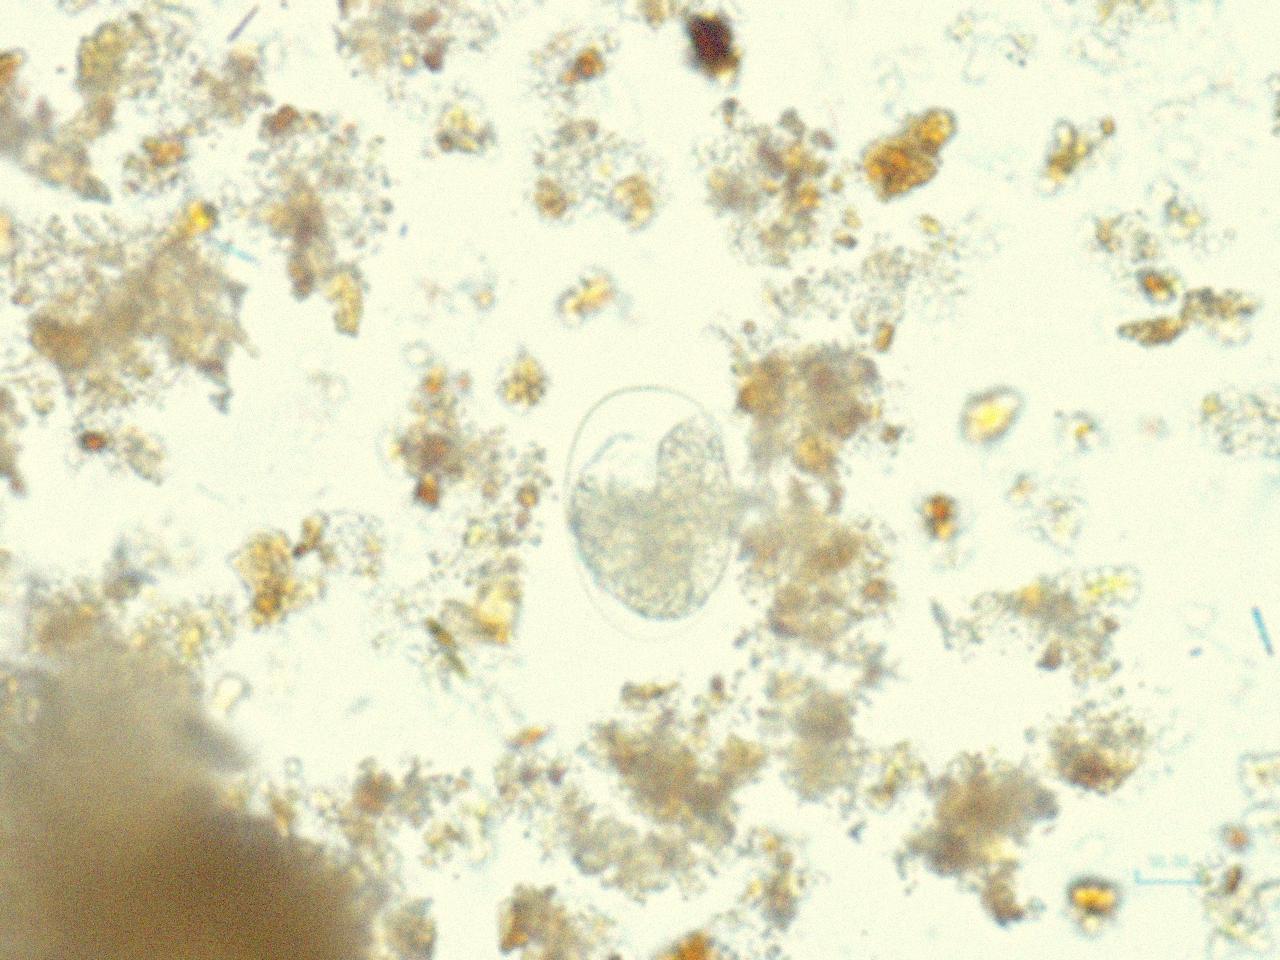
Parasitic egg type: Hookworm egg